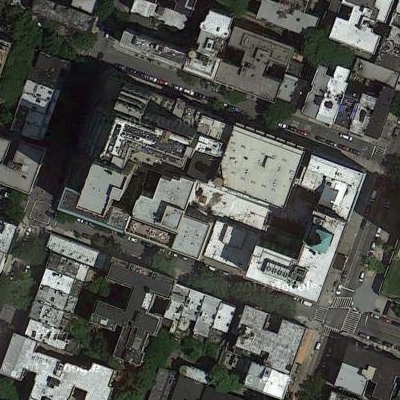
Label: Industry